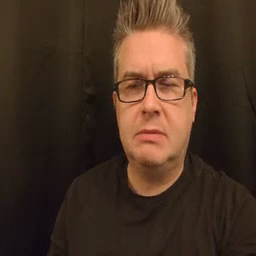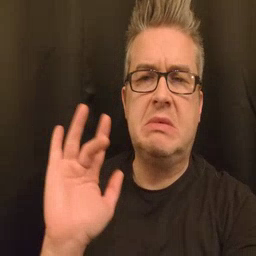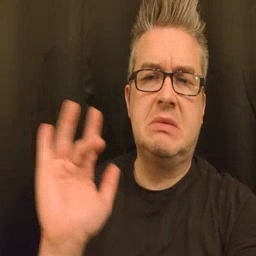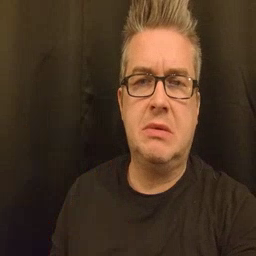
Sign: yucky